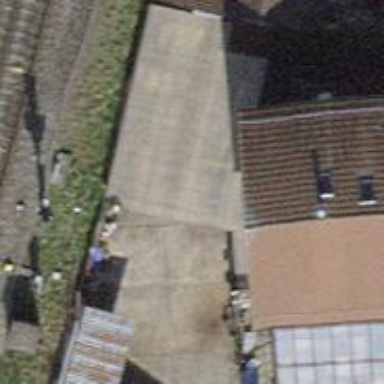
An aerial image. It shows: View of roof of building.